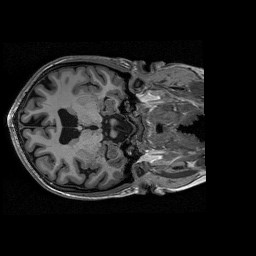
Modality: T1w
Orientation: axial